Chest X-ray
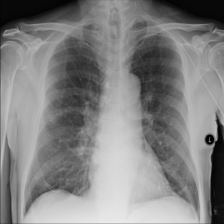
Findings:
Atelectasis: negative
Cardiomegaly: negative
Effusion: negative
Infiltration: negative
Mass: negative
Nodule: negative
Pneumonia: negative
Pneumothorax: negative
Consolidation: negative
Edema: negative
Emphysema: negative
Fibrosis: negative
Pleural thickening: negative
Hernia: negative